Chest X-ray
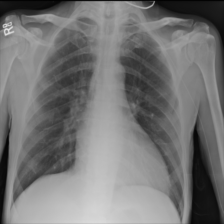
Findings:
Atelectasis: negative
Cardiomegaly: negative
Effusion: negative
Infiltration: negative
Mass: negative
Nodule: negative
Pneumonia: negative
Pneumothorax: negative
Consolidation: negative
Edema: negative
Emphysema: negative
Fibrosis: negative
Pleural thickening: negative
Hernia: negative